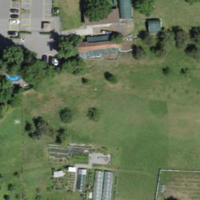
EUNIS habitat code: 24
Species observed at this site:
Fagopyrum esculentum
Campanula trachelium